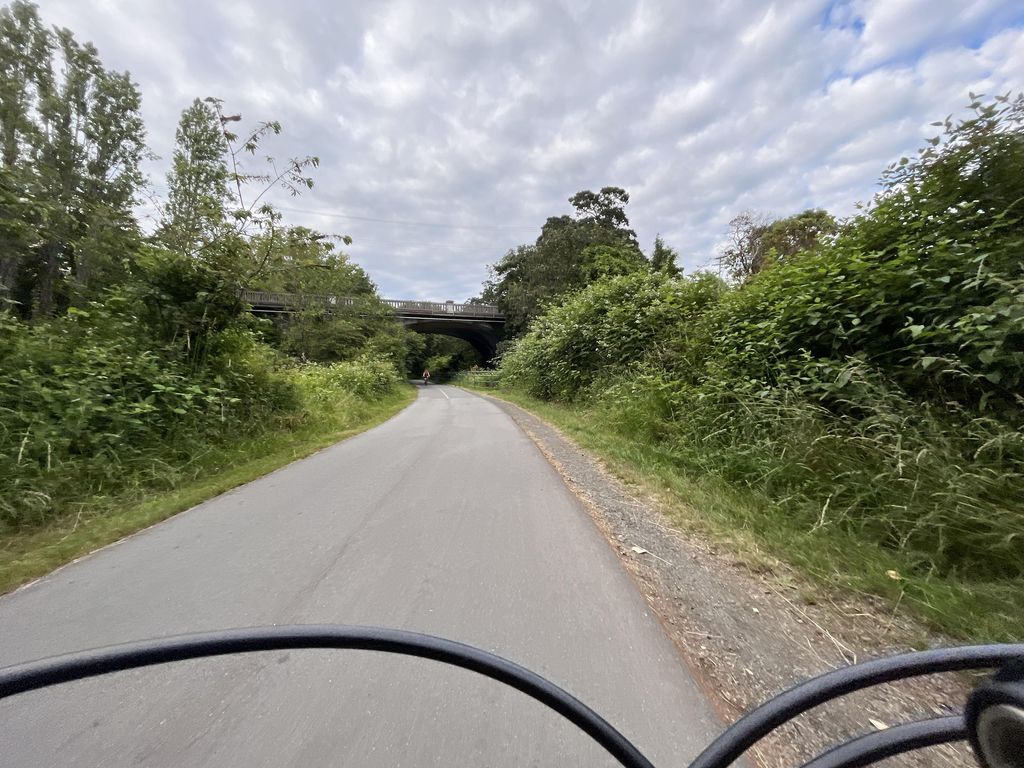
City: victoria